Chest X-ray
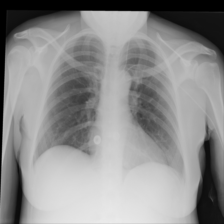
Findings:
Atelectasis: negative
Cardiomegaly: negative
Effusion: negative
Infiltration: negative
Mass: negative
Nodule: negative
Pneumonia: negative
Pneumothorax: negative
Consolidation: negative
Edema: negative
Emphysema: negative
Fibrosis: negative
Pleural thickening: negative
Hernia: negative